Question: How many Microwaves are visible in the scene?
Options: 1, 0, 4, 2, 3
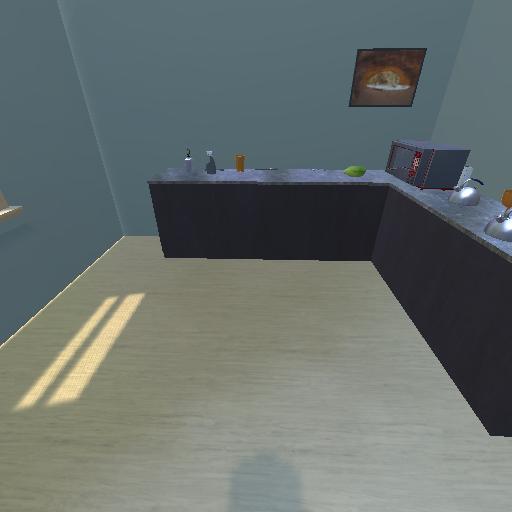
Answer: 1